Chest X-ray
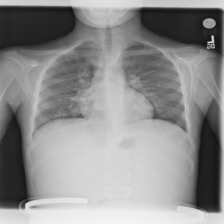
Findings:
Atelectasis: negative
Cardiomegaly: negative
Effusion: negative
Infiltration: positive
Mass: negative
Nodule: positive
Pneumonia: negative
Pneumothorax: negative
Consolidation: negative
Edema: negative
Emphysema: negative
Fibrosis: negative
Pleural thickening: negative
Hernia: negative